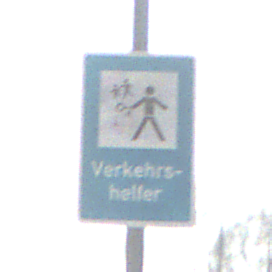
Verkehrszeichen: Verkehrshelfer
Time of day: MorningAfternoon
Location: Outdoor (Suburban)
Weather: PartlyCloudy
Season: NotSpecified
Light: Natural